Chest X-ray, PA view. Patient: 53 years old, sex F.
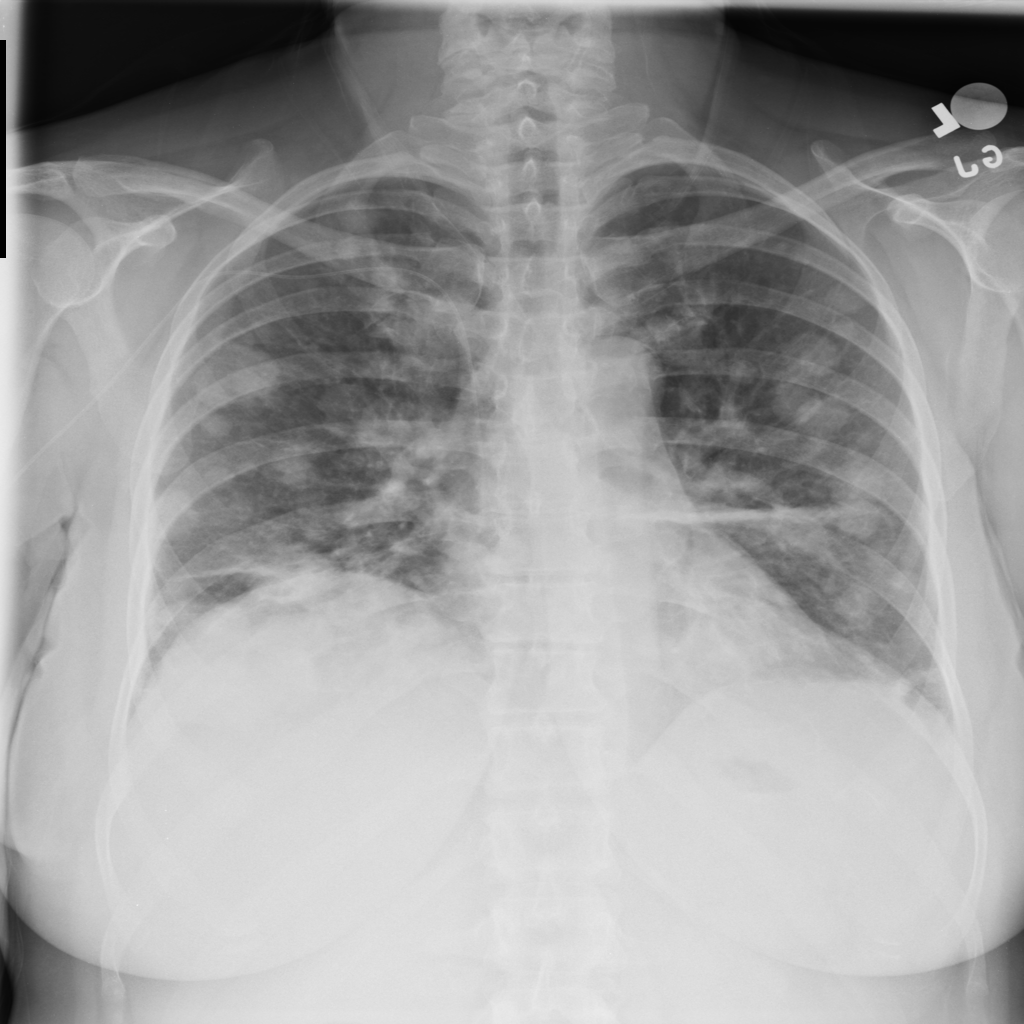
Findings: Atelectasis, Nodule